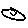
Label: smiley face